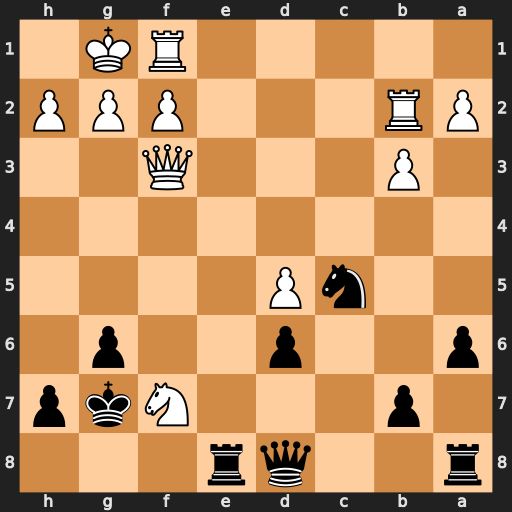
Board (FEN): r2qr3/1p3Nkp/p2p2p1/2nP4/8/1P3Q2/PR3PPP/5RK1
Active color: b
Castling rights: -
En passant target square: -
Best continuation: Qe7 Nxd6 Qxd6